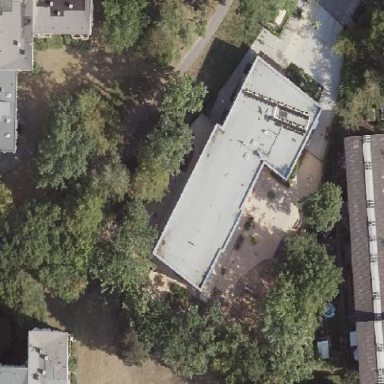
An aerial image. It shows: Kindergarten.